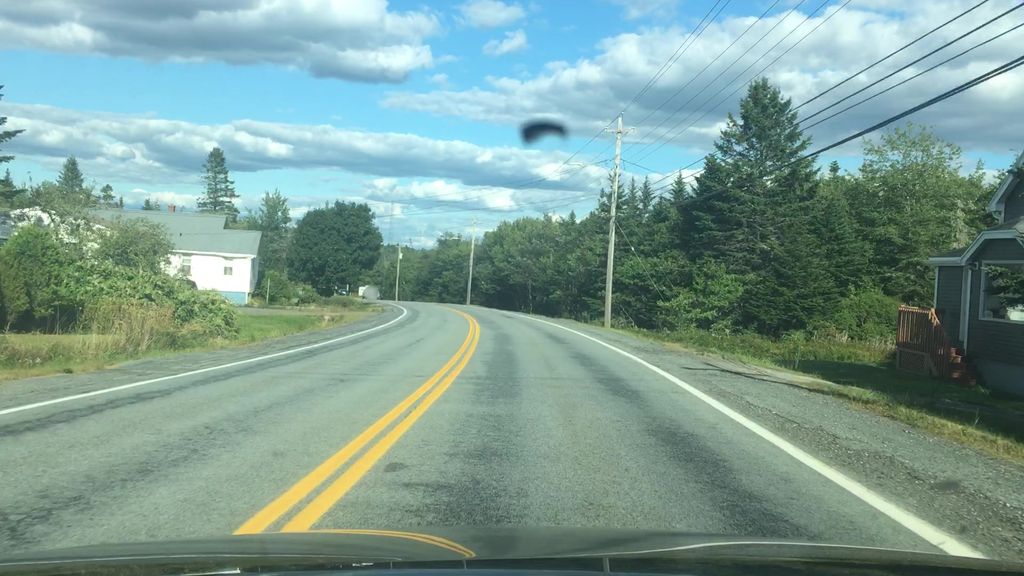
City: halifax